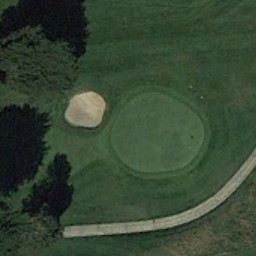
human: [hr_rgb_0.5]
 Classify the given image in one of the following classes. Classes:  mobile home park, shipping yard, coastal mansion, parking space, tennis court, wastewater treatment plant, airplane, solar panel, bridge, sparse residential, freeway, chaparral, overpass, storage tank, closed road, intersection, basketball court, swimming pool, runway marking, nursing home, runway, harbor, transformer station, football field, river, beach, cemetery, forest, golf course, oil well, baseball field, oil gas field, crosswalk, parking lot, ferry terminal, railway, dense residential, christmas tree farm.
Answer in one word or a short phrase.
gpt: golf course